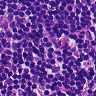
Metastatic tissue present: no